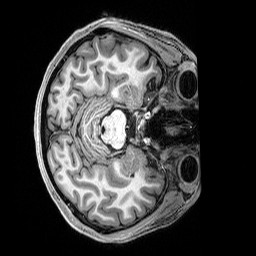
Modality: T1w
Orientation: axial
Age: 23
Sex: female
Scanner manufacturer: siemens
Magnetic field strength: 3 T
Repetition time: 2.8 s
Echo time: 0.00212 s